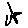
Label: star